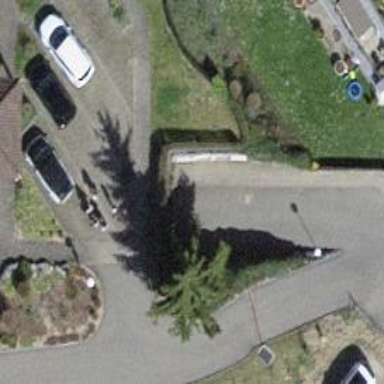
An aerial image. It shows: Parking entrance.